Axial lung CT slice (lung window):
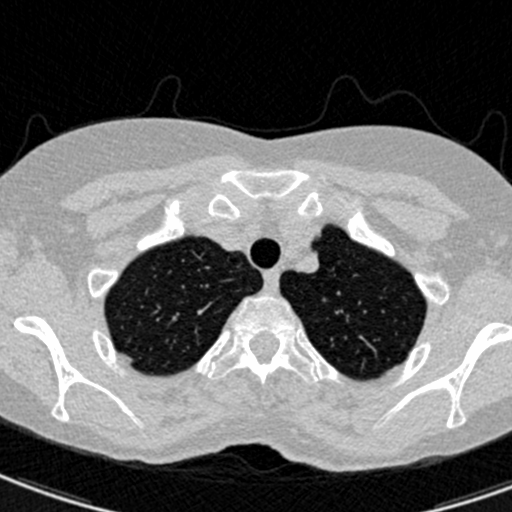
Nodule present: no